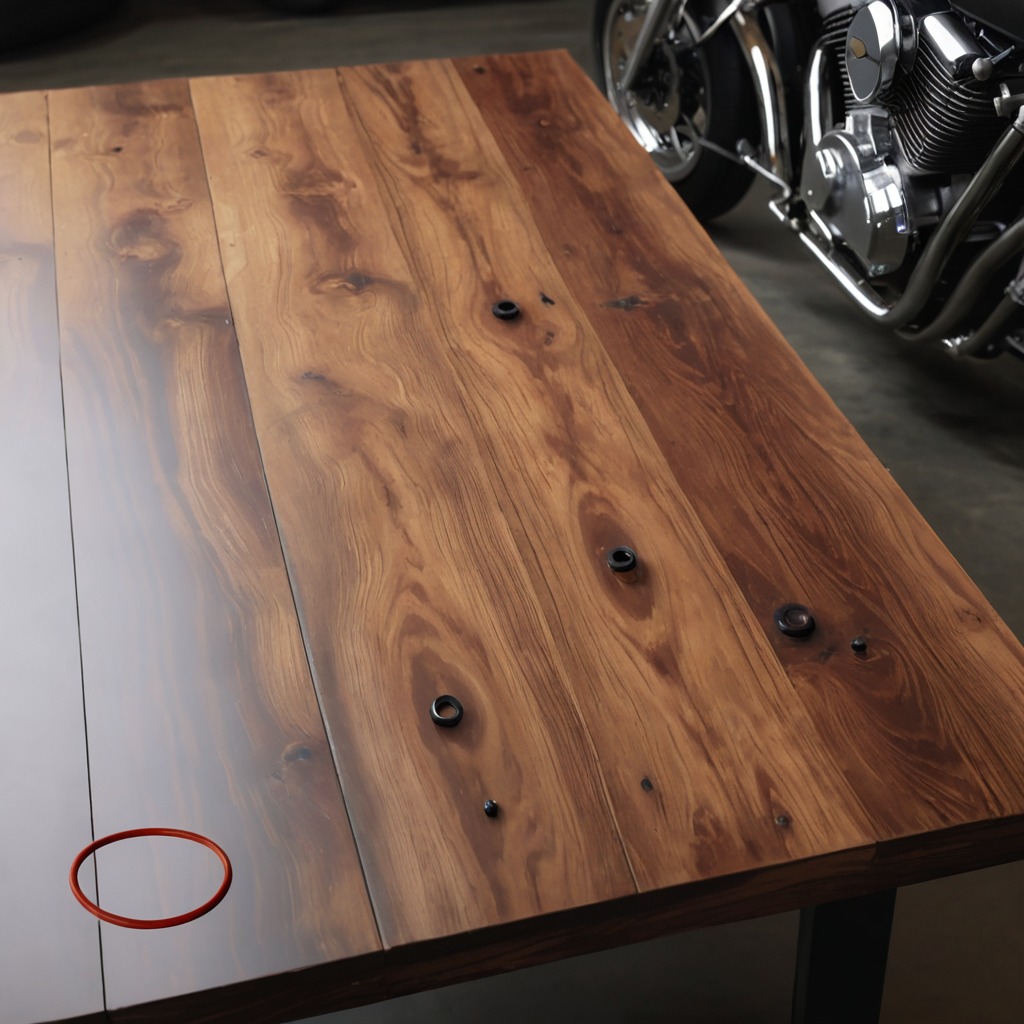
A rubber O-ring lying on an oil-spilled wooden table in a vintage motorcycle garage